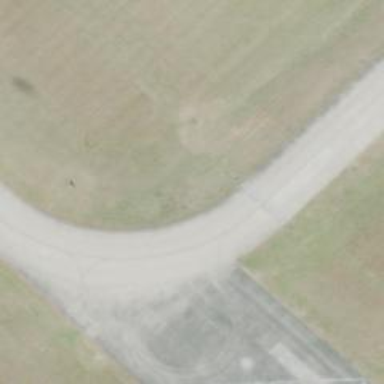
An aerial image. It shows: View of taxiway at the airport.